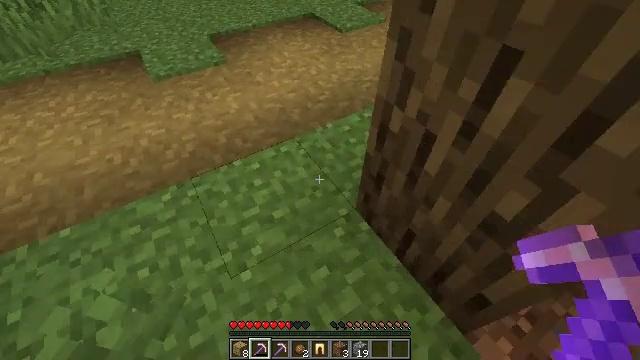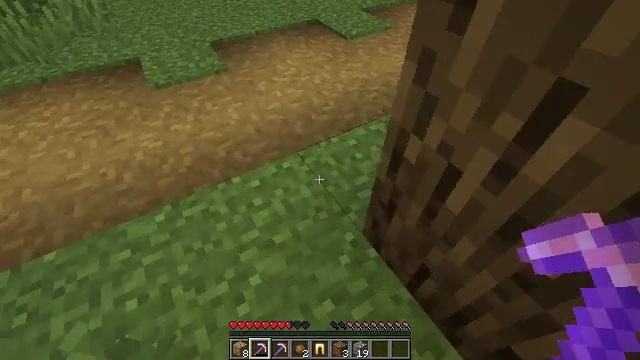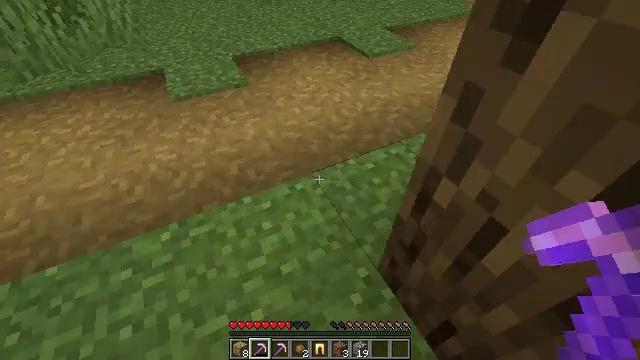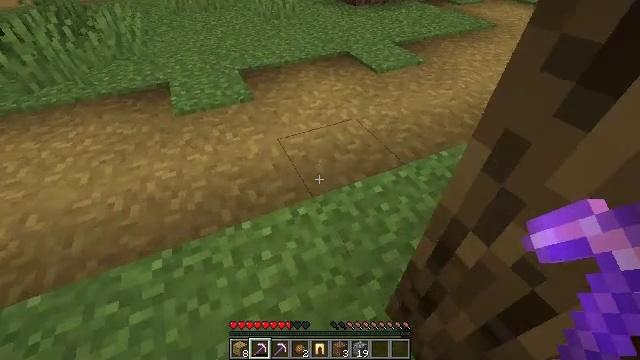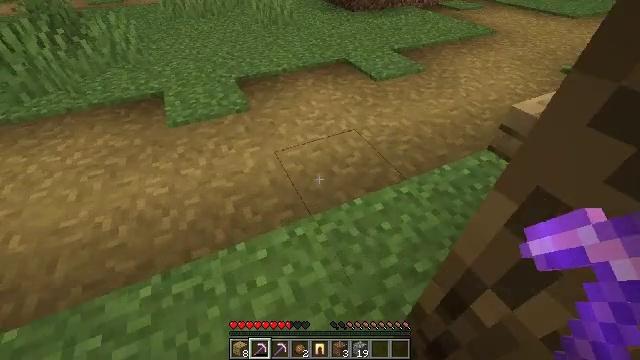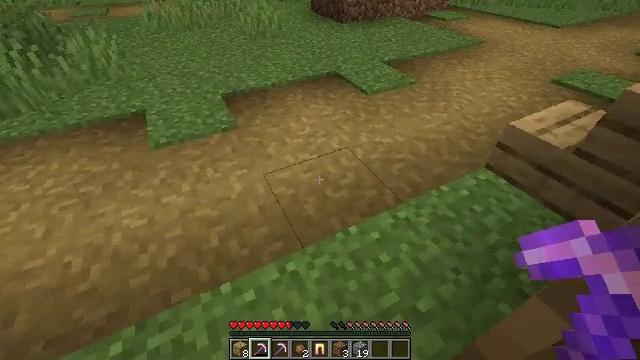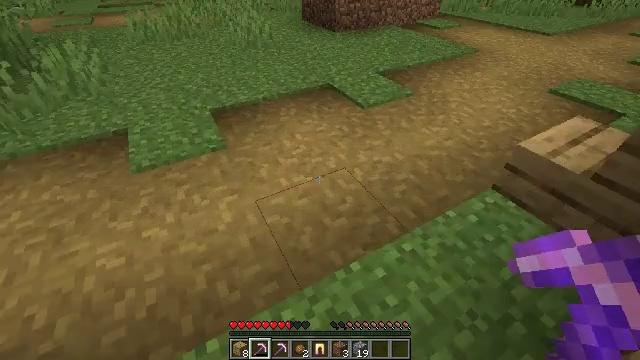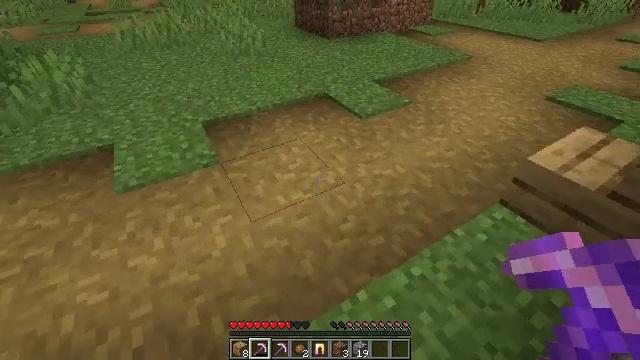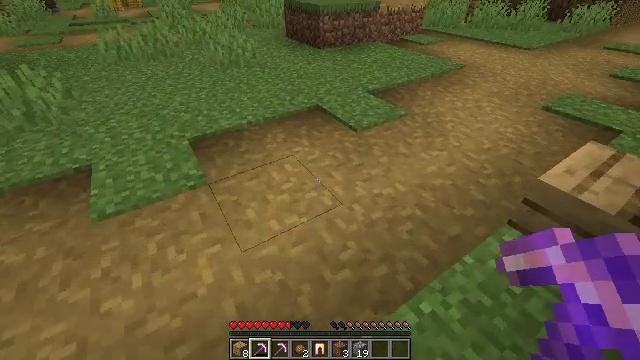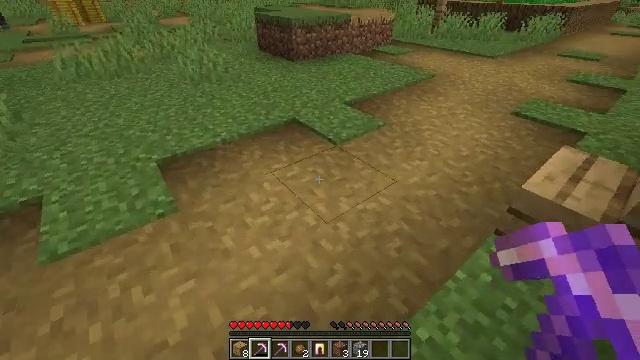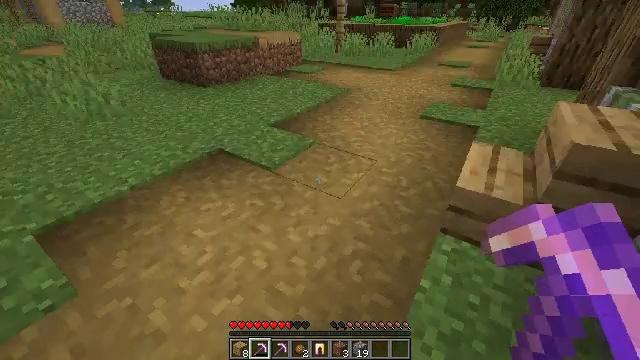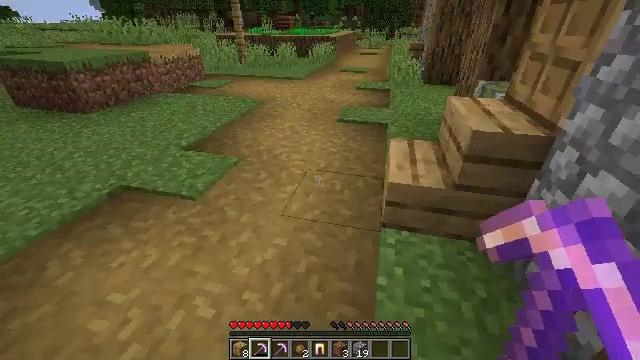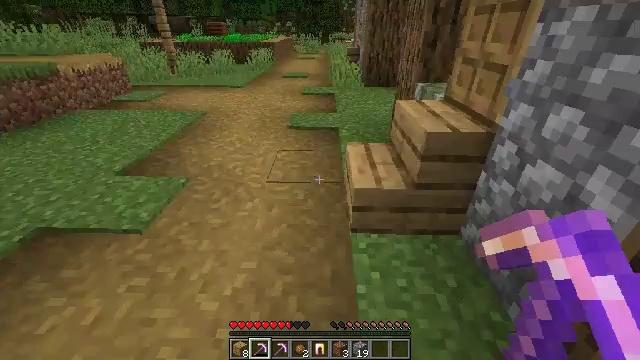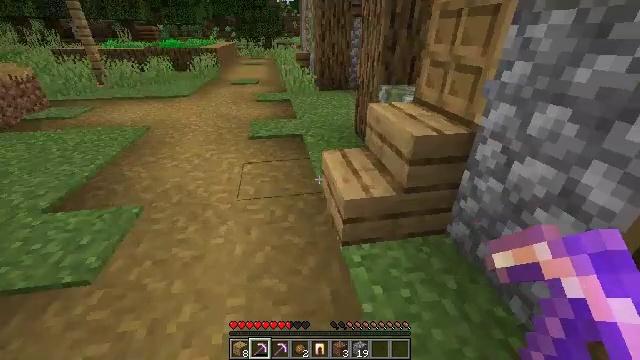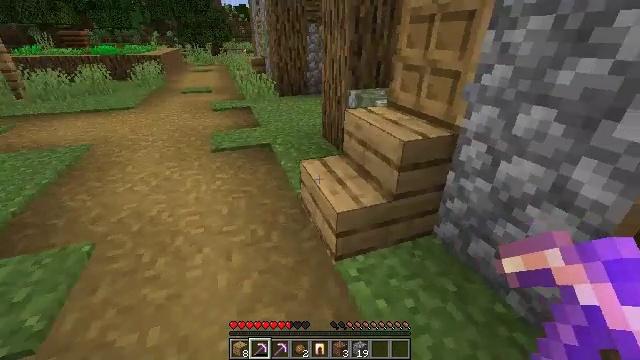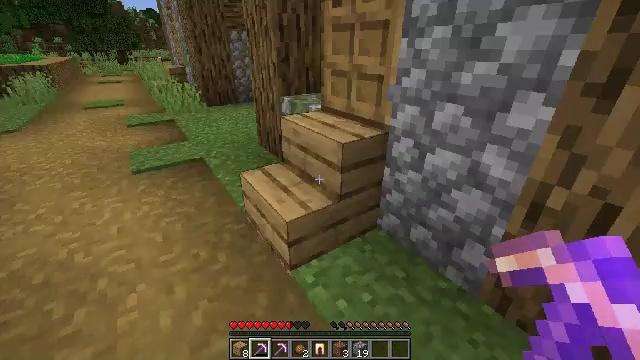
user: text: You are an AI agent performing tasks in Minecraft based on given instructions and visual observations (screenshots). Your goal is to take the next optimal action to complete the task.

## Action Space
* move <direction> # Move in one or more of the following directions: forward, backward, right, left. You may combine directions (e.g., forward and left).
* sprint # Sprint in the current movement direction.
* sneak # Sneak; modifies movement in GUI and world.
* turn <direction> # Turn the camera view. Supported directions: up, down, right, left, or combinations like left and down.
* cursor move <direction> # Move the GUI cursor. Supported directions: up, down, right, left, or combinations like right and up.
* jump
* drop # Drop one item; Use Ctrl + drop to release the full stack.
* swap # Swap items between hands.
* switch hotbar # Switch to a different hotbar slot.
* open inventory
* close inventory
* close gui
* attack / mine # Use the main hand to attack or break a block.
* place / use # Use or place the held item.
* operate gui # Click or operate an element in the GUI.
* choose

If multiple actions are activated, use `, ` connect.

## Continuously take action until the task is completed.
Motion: motion action
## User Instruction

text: Gather materials such as cobblestone.
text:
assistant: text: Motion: move forward
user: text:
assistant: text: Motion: move forward, turn left and up
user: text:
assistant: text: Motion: move forward, turn left and up
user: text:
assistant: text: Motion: move forward
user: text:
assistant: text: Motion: move forward, turn right and up
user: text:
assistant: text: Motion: move forward, turn right and up
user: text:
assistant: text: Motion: move forward, turn right
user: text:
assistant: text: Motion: move forward, turn right and up
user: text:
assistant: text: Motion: move forward, turn right and up
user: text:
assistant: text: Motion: move forward and move left, turn right and up
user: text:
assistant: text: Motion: move forward and move left, turn right and up
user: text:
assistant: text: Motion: move forward and move left, turn right and up
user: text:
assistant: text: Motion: move forward and move left, turn right and up
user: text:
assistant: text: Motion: move forward and move left, turn right
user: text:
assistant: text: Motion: move forward and move left, turn right and up
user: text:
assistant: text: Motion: move forward and move left, turn right
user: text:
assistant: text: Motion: turn right
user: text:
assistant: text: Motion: no_op
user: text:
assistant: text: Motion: turn right
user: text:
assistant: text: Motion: turn right and up
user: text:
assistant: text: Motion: turn right and up
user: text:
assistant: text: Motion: turn right
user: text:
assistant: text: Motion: no_op
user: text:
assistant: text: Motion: no_op
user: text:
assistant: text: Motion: turn up
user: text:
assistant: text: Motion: turn up
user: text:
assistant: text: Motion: turn up
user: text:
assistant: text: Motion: turn right and up
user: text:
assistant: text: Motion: turn right and up
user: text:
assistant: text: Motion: turn right and up